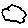
Label: cloud